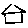
Label: house